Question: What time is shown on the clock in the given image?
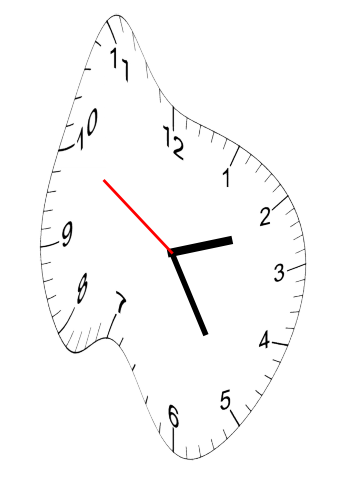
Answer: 02:24:50